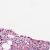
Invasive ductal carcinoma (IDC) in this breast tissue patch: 1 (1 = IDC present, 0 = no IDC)